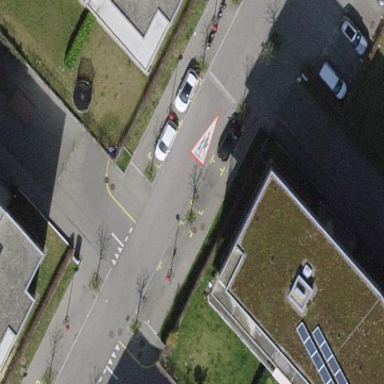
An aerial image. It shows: Parking lane for vehicles.